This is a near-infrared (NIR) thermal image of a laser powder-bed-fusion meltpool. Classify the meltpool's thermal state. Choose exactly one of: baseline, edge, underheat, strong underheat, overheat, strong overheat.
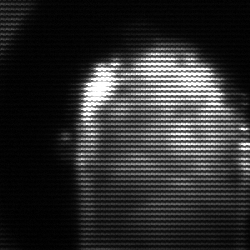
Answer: baseline